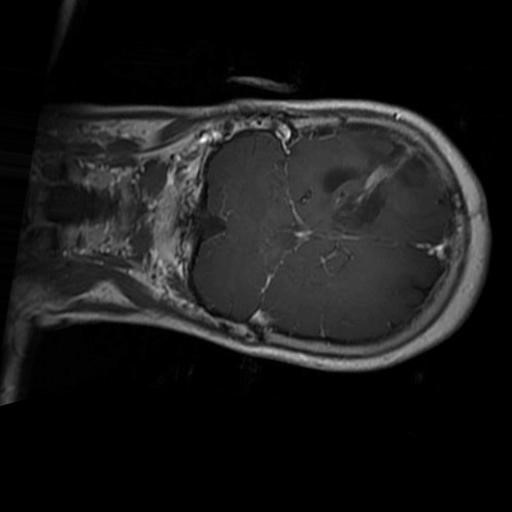
Label: brain_glioma